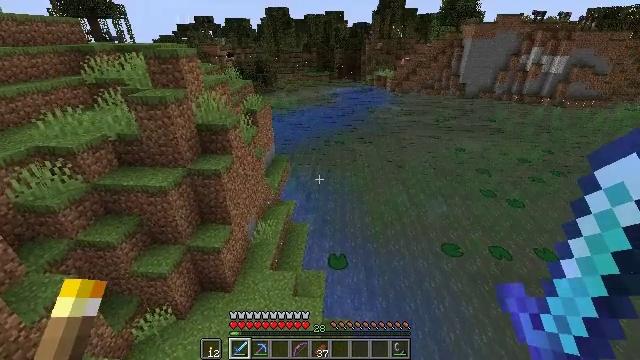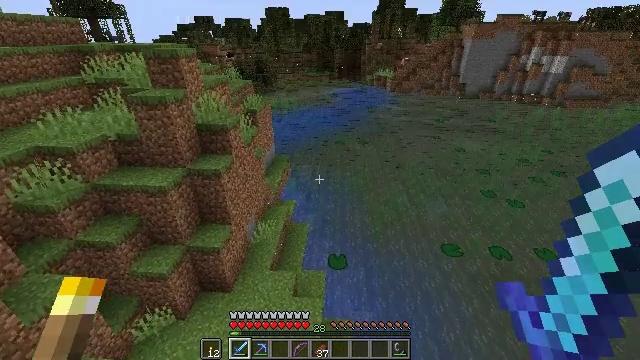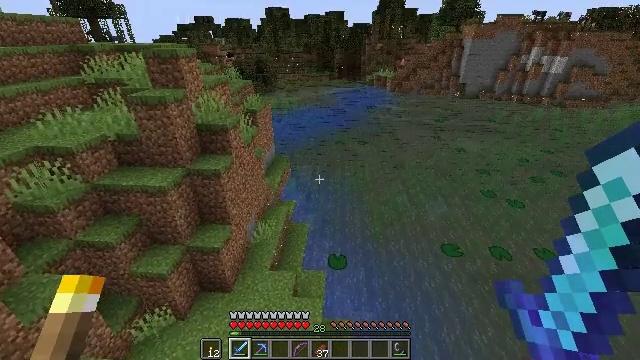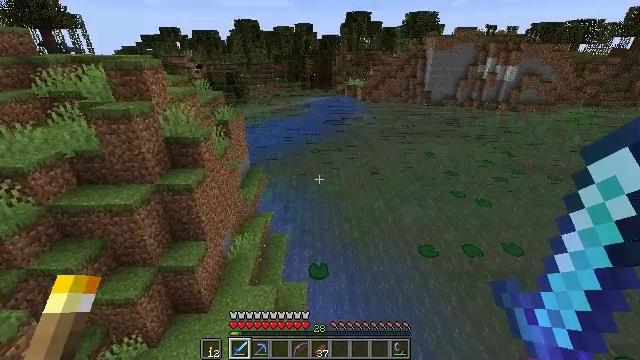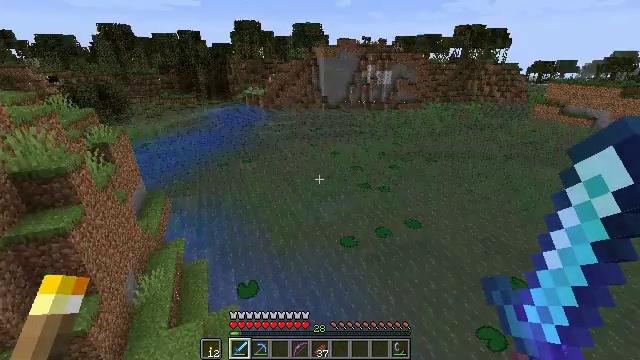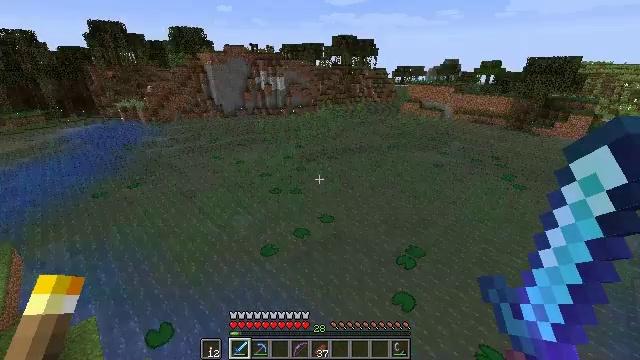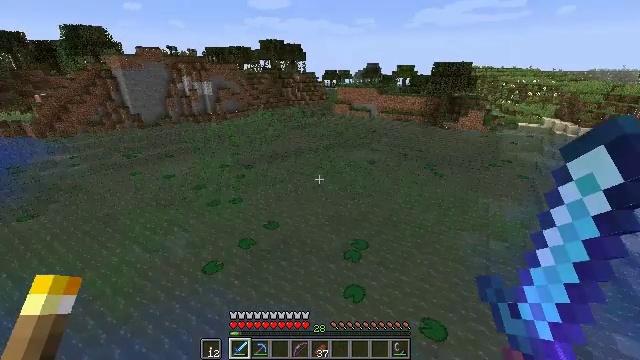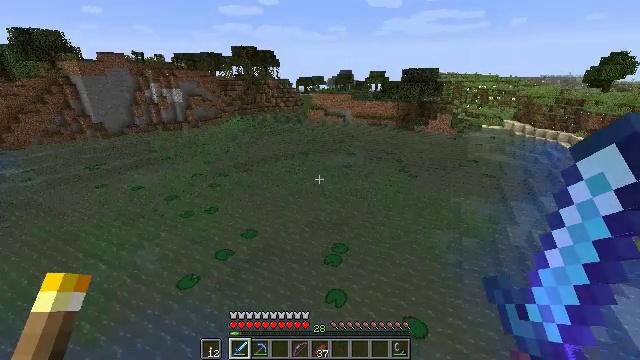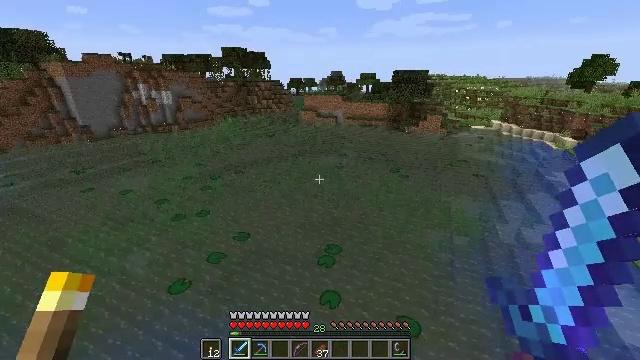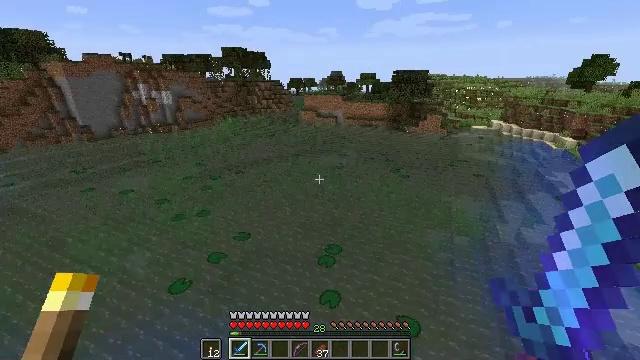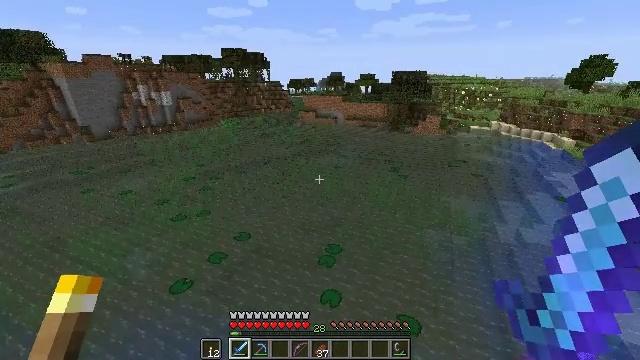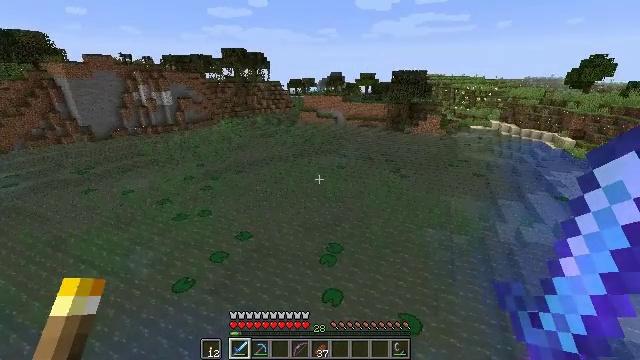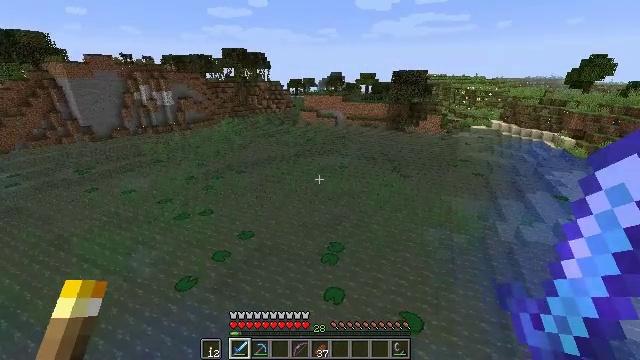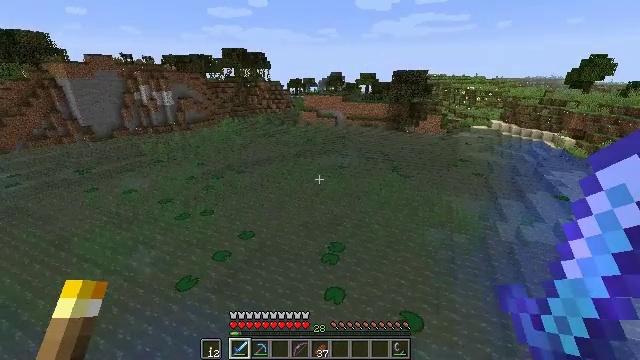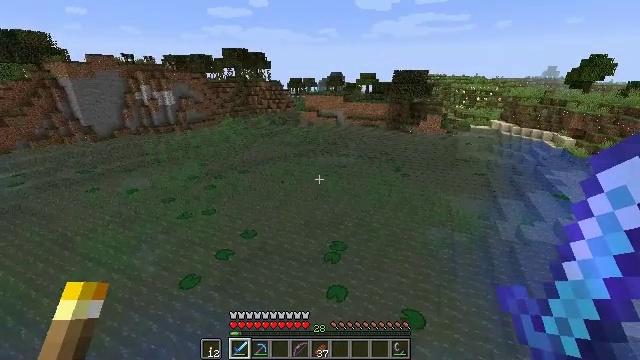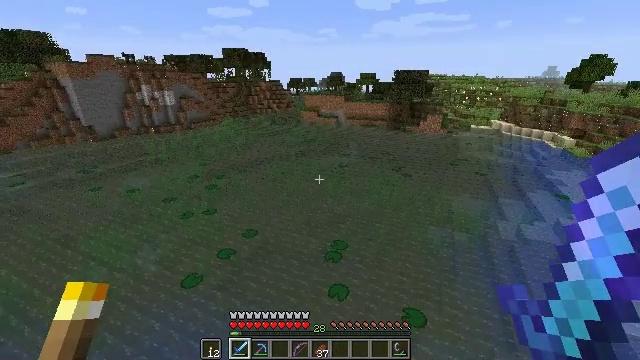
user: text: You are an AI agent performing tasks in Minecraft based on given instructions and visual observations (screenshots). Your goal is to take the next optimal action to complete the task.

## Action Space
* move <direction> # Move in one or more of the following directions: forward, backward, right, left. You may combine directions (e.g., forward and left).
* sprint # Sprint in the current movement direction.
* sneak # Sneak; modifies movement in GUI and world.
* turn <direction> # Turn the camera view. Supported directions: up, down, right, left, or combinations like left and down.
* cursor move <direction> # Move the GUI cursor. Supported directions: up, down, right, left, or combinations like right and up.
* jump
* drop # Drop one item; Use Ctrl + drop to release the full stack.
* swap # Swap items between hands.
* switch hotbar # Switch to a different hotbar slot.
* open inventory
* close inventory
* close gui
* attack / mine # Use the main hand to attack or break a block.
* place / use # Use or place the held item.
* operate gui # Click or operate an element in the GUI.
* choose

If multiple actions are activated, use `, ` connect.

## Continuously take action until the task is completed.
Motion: motion action
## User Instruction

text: Attack the melon to collect it.
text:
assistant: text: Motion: sneak
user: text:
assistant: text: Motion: sneak
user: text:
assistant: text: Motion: sneak, turn right and up
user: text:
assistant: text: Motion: sneak, turn right and up
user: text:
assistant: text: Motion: sneak, turn right and up
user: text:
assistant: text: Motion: sneak, turn right
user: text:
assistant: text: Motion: sneak, turn right and up
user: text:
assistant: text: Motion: move back, sneak, turn right
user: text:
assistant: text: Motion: move back and move left, sneak
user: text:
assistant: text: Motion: move back and move left, sneak
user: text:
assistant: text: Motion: move back and move left, sneak
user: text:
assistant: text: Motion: move back and move left, sneak
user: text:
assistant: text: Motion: move back and move left, sneak
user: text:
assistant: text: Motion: move back and move left, sneak
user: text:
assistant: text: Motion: move back and move left, sneak
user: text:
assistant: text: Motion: move back and move left, sneak
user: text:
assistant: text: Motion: move back, sneak, turn left and up
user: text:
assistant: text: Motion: move back, sneak, turn left and up
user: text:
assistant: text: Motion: move back, sneak, turn left
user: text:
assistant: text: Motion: move back, sneak, turn left
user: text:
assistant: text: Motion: move back, sneak
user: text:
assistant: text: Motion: move back, sneak
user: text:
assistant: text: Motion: move back, sneak
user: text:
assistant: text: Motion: move back, sneak
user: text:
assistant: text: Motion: move back, sneak
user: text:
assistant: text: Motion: sneak, turn right
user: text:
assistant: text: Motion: sneak, turn right and down
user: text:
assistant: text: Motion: sneak, turn right and down
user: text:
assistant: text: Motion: sneak, turn right and down
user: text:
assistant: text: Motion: sneak, turn right and down